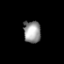
Tissue: prostate
Cell type: T cells
Senescence score: 0.7451
Nuclear area (px): 373
Mean DAPI intensity: 150.555